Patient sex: M
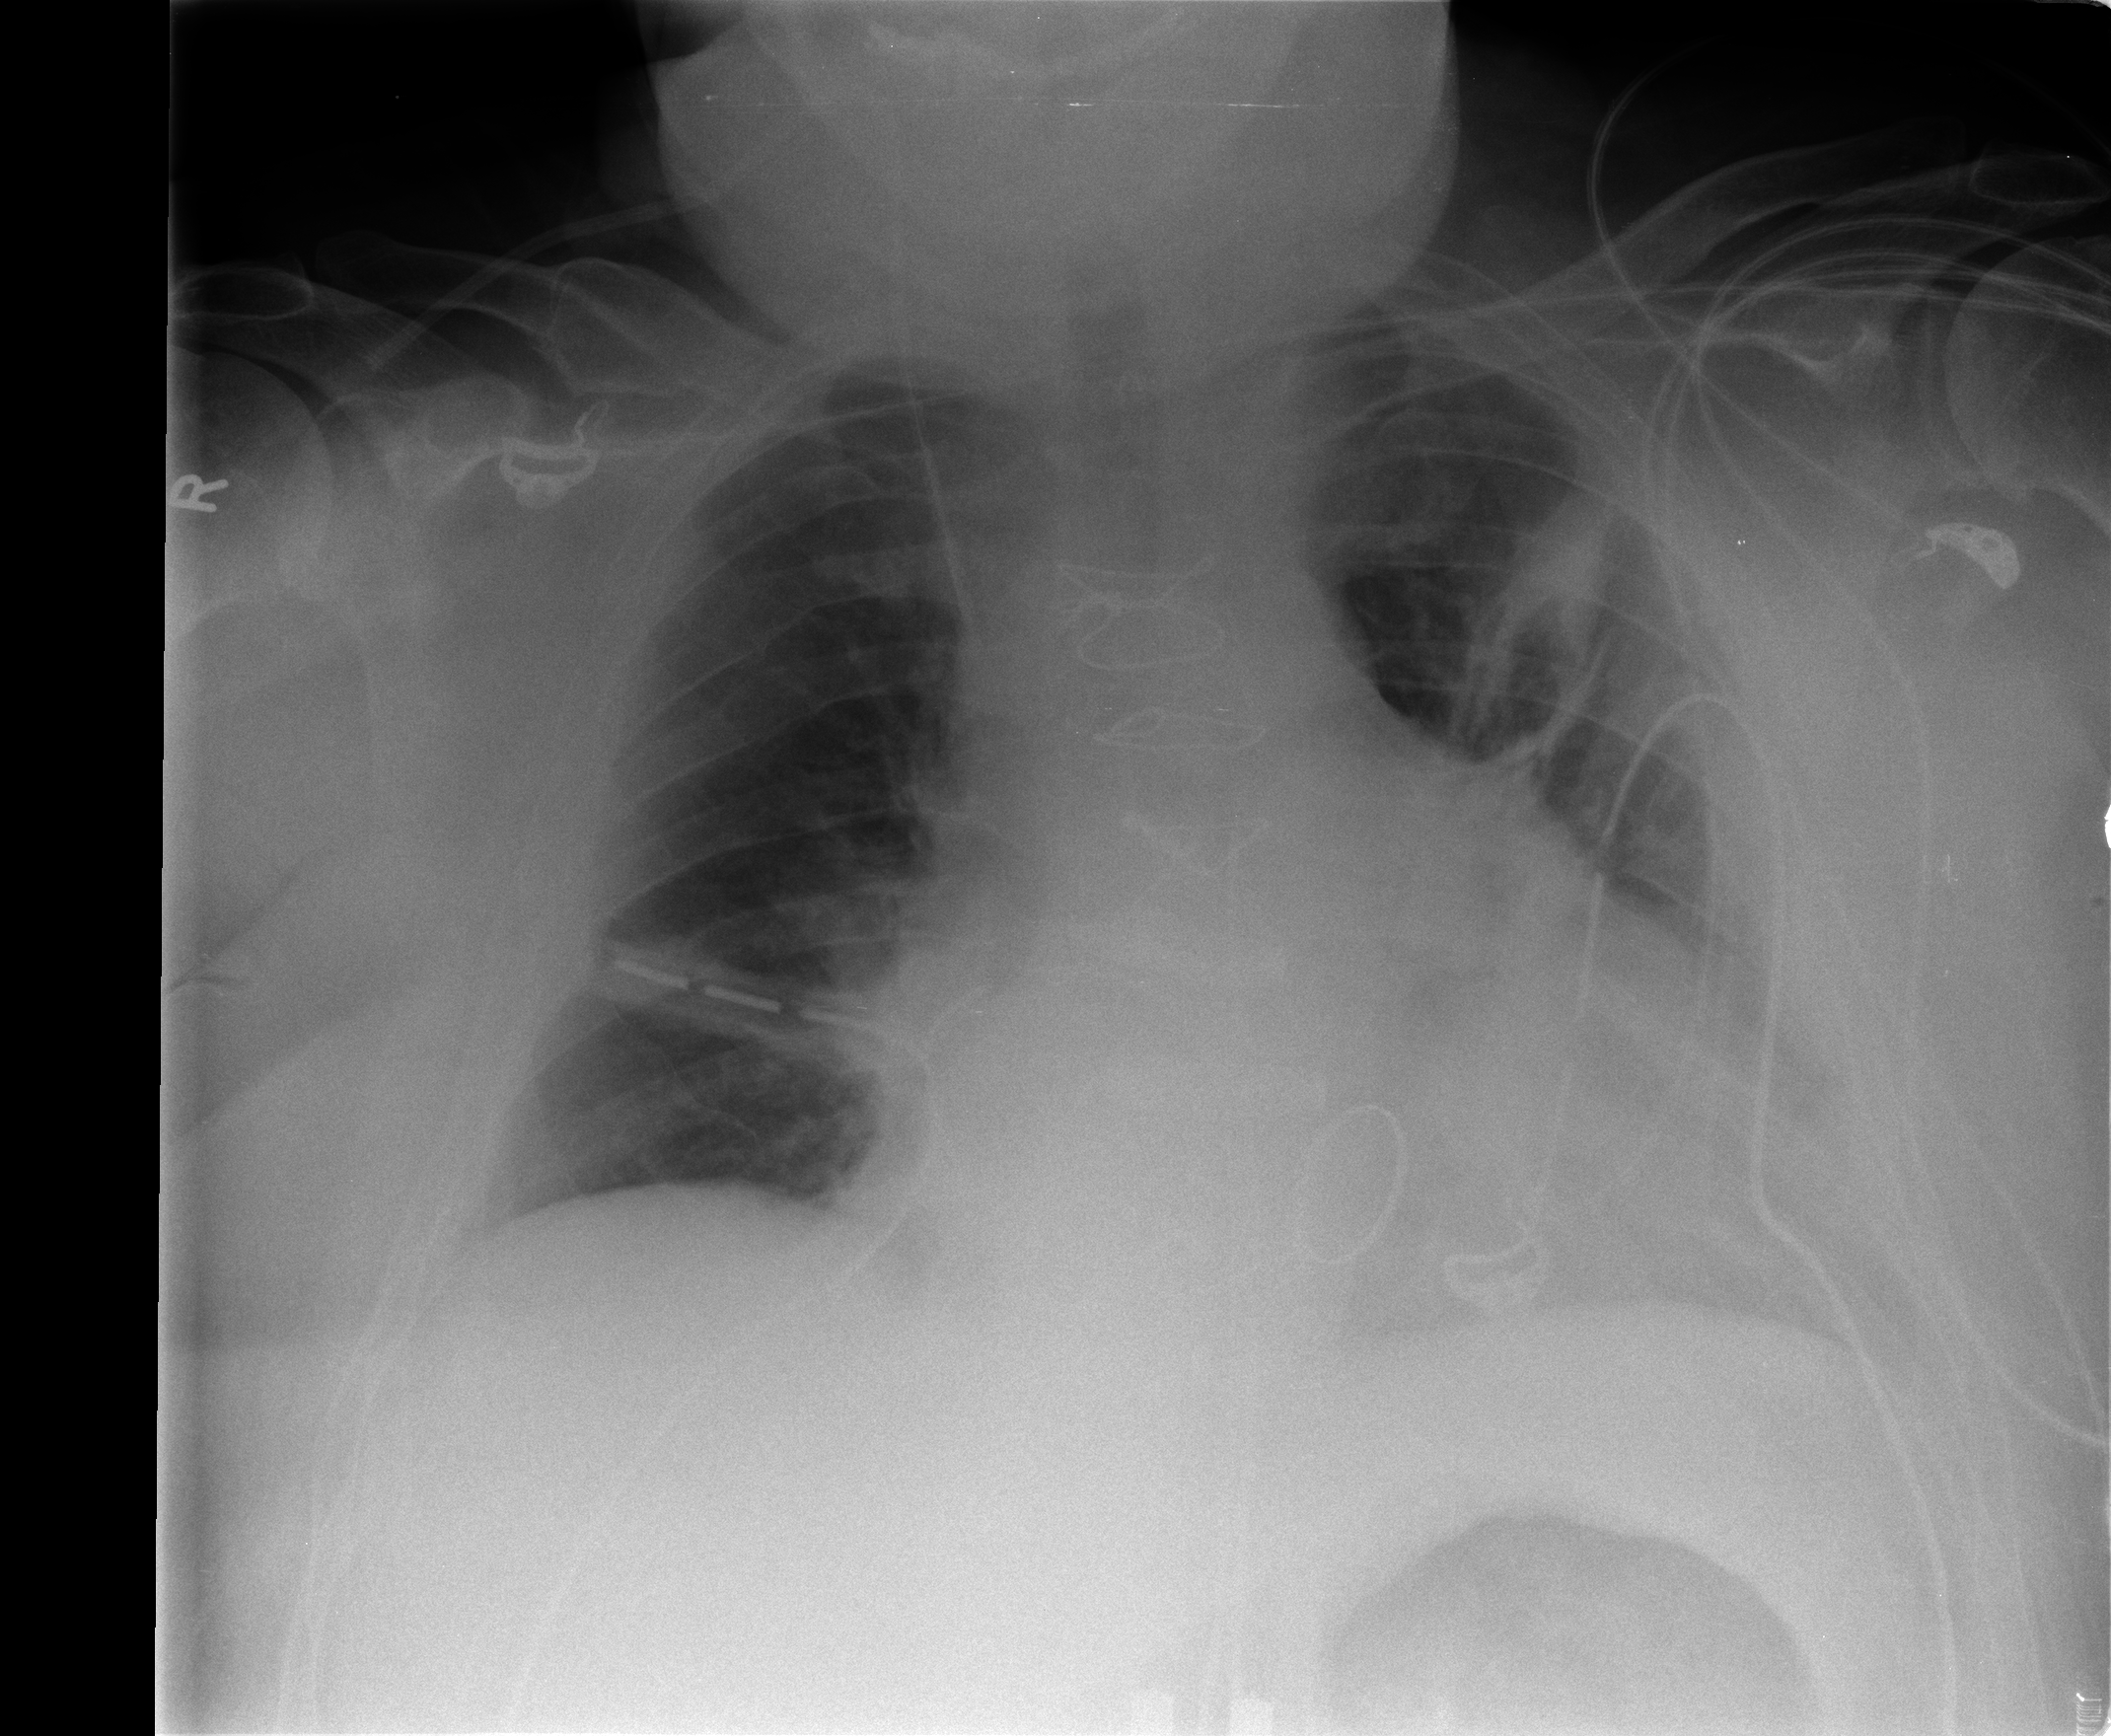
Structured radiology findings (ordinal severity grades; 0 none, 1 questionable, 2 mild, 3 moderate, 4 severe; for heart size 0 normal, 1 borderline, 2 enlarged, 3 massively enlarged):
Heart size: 3
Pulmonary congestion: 2
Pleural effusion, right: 0
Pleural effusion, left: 1
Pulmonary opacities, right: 0
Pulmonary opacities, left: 0
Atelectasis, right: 2
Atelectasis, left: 3